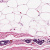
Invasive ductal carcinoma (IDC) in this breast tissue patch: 0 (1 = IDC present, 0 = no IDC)